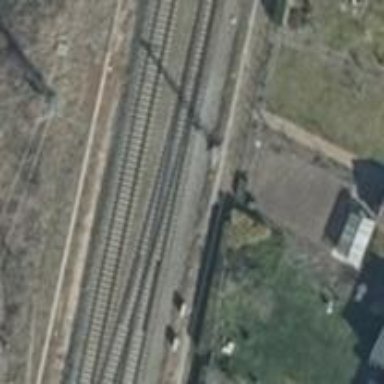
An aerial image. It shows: Railway with electrified contact lines.